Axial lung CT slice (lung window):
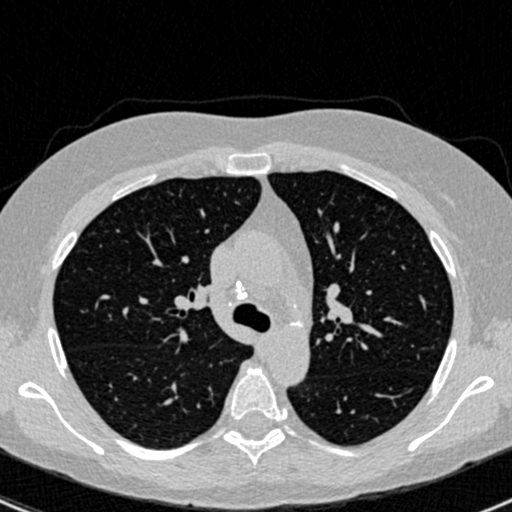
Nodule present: no